Interaction volume radius: 10 \u00c5
Interaction volume height: 20 \u00c5
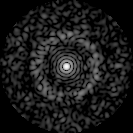
Disorder parameter: 0.8208